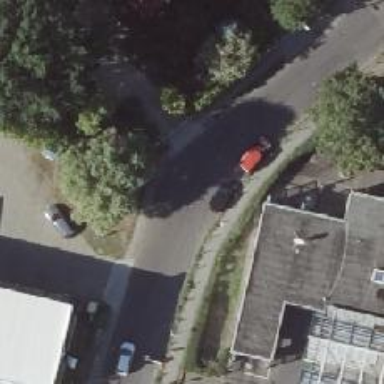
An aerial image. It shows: Residential road with asphalt surface and sidewalks on both sides.